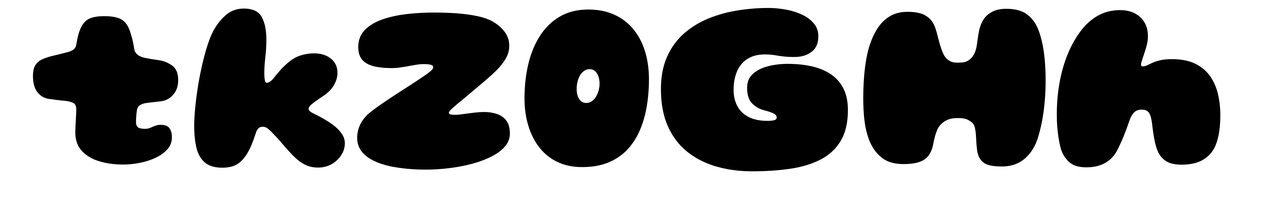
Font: Gluten_Black